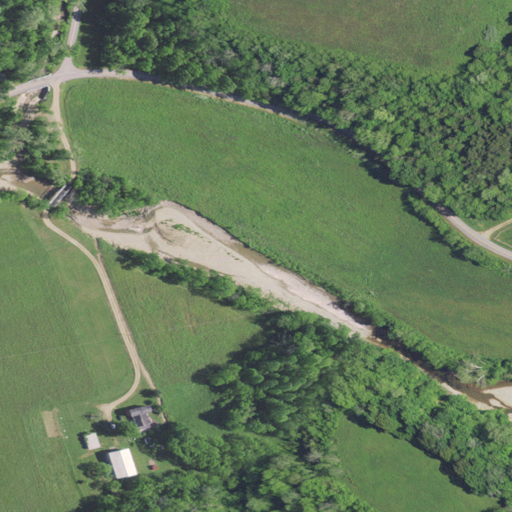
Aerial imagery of island in Kentucky named Crane Island containing pasture, deciduous forest, mixed forest, open development, grassland, and low intensity development